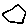
Label: hexagon